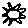
Label: sun